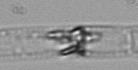
Label: Dactyliosolen_blavyanus